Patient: sex M, age 77
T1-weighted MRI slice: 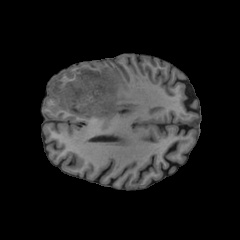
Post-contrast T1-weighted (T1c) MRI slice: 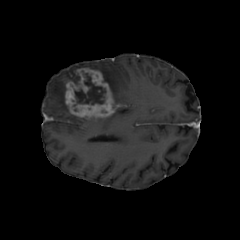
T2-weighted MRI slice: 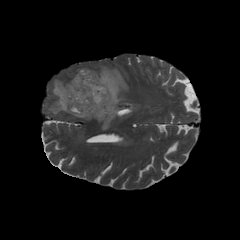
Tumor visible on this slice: yes
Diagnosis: Glioblastoma, IDH-wildtype
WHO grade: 4